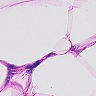
Metastatic tissue present: no